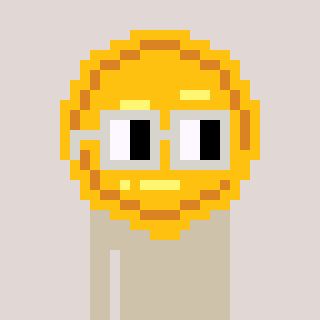
a pixel art character with square light gray glasses, a medal-shaped head and a bege-colored body on a warm background